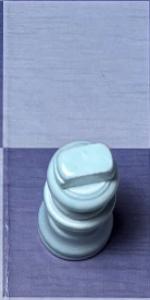
Label: King_White